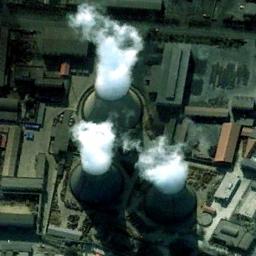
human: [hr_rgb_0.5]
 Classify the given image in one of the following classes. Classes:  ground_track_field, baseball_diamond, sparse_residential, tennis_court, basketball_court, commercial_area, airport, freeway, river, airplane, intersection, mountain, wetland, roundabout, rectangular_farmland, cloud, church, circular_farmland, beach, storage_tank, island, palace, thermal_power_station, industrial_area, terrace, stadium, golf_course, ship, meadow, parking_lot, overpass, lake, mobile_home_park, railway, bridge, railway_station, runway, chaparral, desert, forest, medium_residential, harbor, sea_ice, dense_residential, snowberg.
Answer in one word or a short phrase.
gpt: thermal_power_station